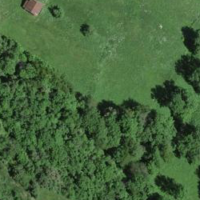
EUNIS habitat code: 41
Species observed at this site:
Erebia tyndarus
Aglais urticae
Oenanthe oenanthe
Mustela erminea
Hirundo rustica
Anthus spinoletta